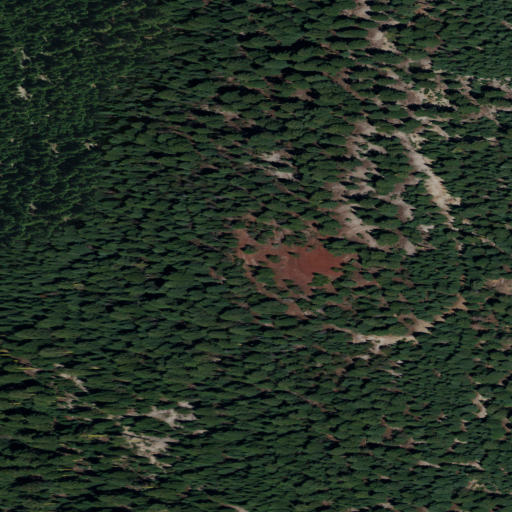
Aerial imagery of mountain in California named Red Cap Mountain containing only evergreen forest